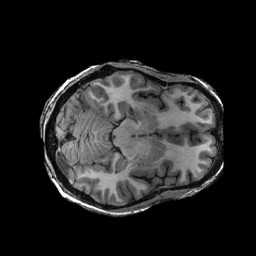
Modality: T1w
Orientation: axial
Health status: ill
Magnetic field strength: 3 T